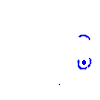
Particle: kaon